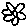
Label: flower